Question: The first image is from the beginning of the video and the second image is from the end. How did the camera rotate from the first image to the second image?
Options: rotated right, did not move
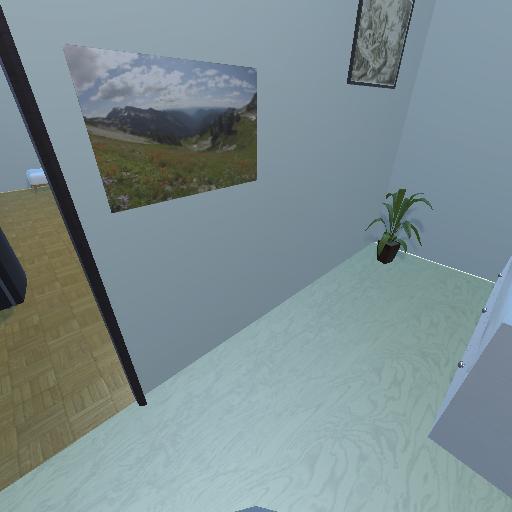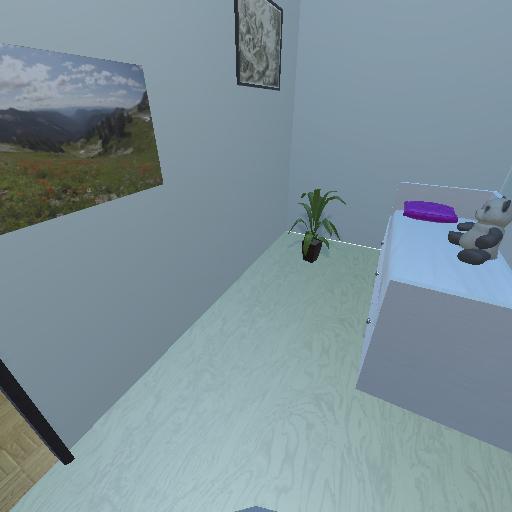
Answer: rotated right